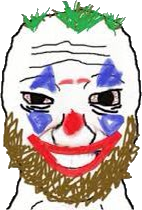
Label: 5_Coomer